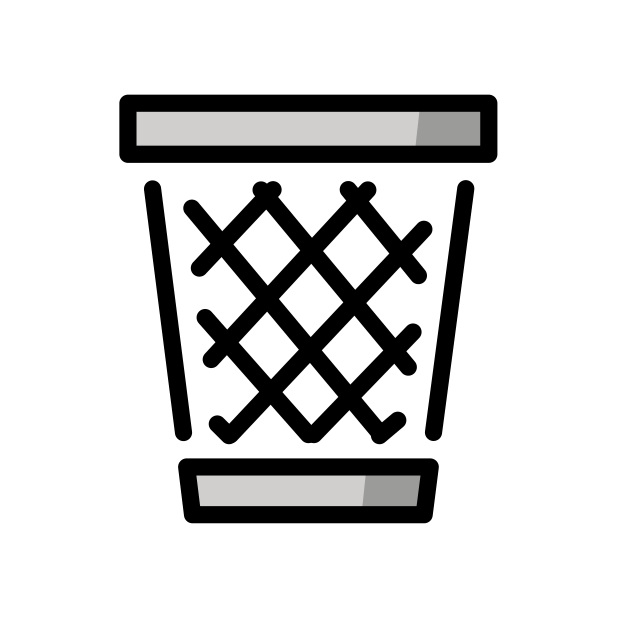
Emoji: 🗑
Name: wastebasket
Unicode: 0x1f5d1